Interaction volume radius: 5 \u00c5
Interaction volume height: 40 \u00c5
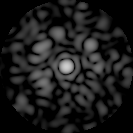
Disorder parameter: 0.8049